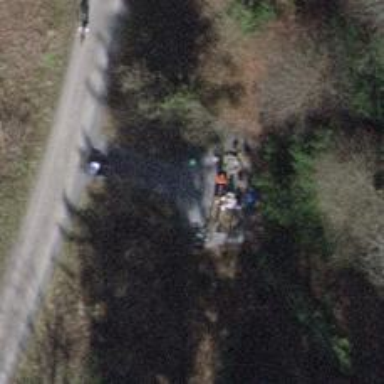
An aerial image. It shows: Compacted path road.